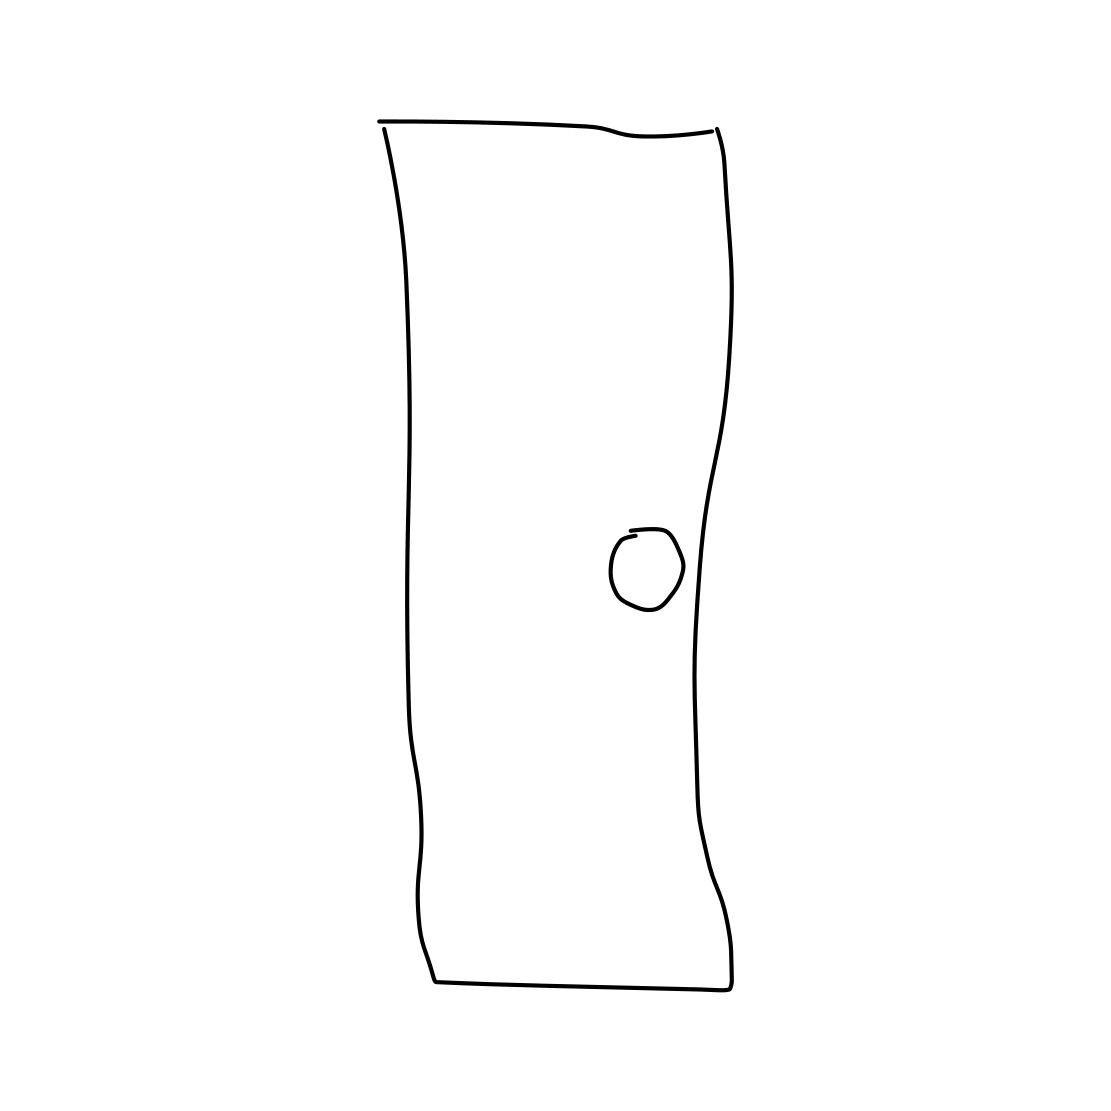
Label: door